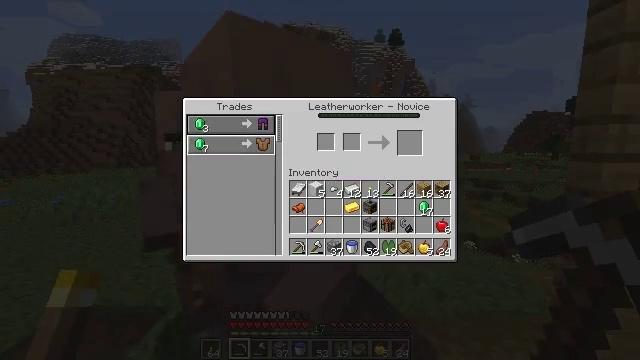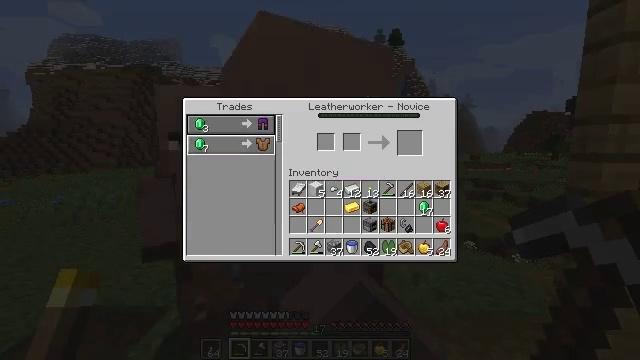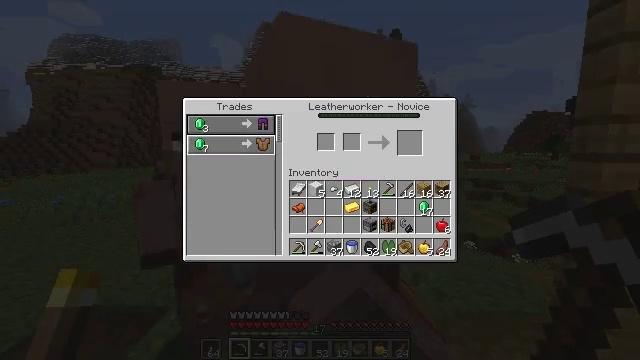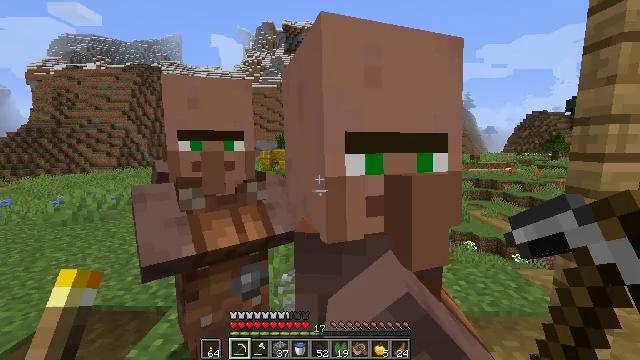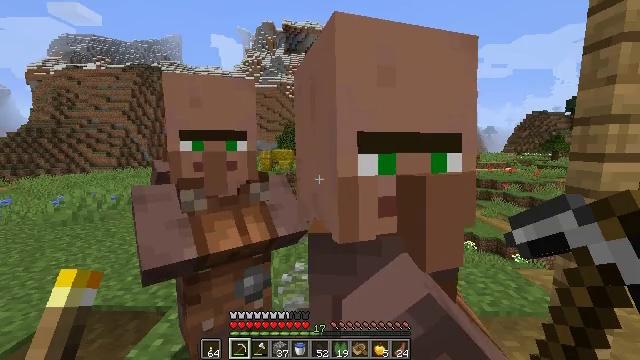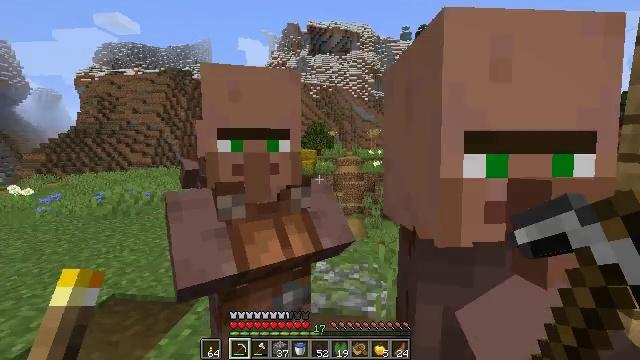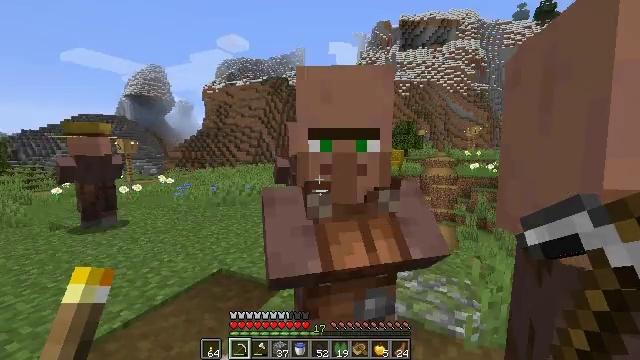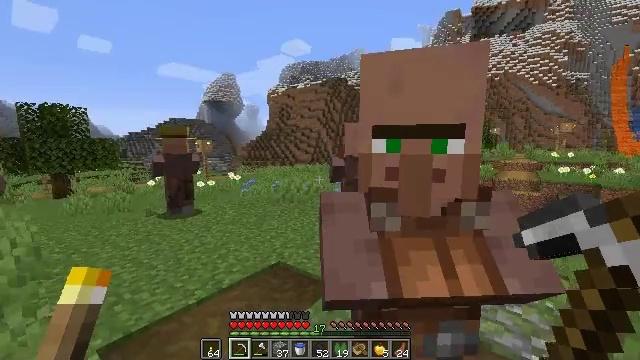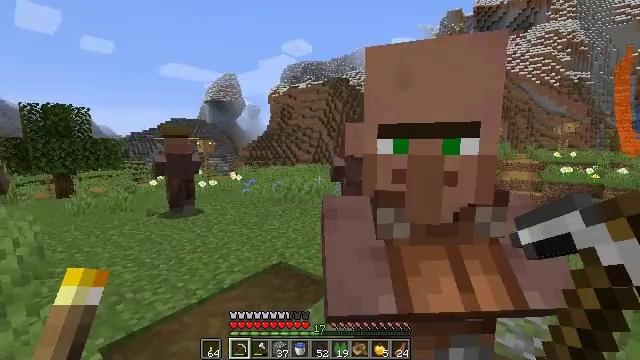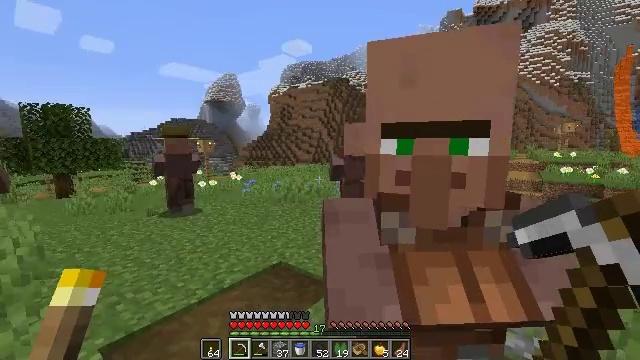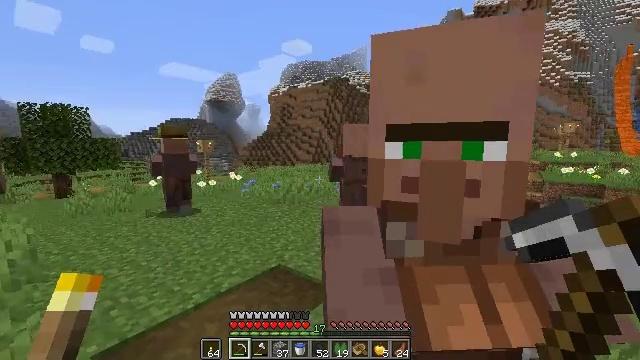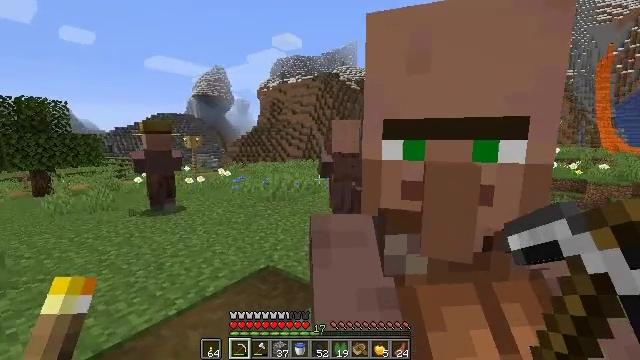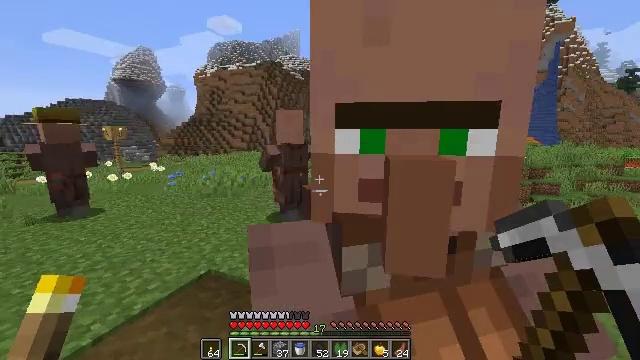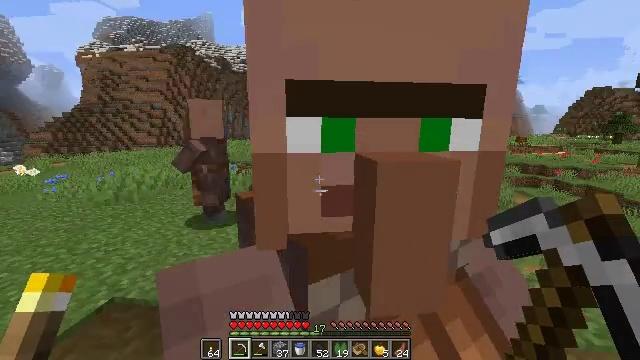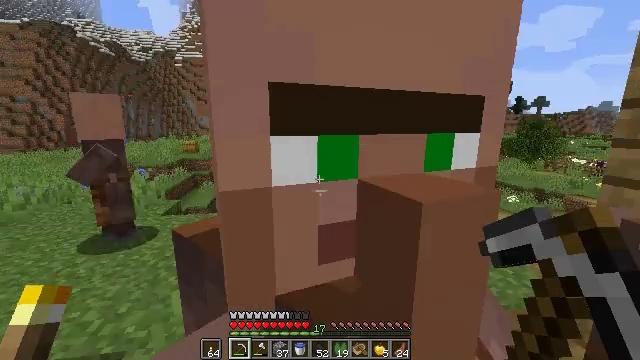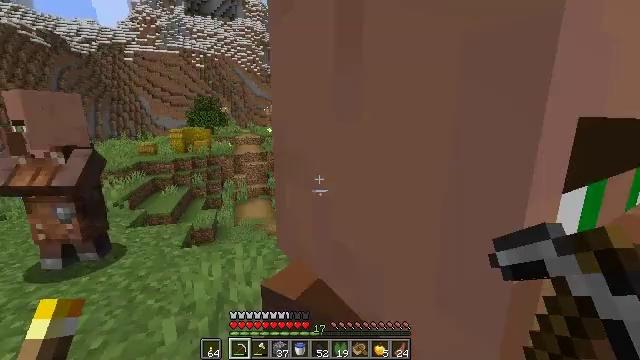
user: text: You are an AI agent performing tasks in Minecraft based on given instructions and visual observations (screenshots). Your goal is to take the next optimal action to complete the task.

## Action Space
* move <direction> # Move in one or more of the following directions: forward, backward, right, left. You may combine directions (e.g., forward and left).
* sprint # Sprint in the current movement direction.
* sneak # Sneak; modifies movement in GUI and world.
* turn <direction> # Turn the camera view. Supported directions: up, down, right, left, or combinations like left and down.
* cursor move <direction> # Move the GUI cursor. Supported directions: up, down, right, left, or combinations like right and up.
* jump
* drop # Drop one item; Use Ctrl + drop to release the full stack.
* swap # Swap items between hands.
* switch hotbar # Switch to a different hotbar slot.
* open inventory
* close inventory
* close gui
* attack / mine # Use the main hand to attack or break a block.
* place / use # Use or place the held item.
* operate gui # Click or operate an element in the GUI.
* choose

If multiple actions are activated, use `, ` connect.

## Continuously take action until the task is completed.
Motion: motion action
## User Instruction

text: Attack the hay block to get hay.
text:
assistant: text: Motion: no_op
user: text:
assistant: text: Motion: no_op
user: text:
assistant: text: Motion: no_op
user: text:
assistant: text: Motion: close gui
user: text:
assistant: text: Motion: turn left
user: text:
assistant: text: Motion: turn left
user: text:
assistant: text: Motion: turn left
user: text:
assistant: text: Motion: no_op
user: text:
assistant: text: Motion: no_op
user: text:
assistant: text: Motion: move forward
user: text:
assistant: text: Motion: move forward, turn right
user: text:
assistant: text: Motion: move forward, turn right and down
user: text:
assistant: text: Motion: move forward and move left, turn right and down
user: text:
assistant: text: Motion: move forward and move left, turn right
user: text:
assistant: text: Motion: move left, turn right
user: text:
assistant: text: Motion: no_op
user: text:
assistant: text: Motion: no_op
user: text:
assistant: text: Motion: turn right and down
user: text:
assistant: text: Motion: turn right
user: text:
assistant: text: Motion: no_op
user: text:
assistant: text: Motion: use / place
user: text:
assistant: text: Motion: turn right, use / place
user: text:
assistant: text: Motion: turn right, use / place
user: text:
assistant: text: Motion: turn right
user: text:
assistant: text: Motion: no_op
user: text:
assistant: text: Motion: open gui
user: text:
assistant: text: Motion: no_op
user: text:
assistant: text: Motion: no_op
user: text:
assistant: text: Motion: no_op
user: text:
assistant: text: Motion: no_op